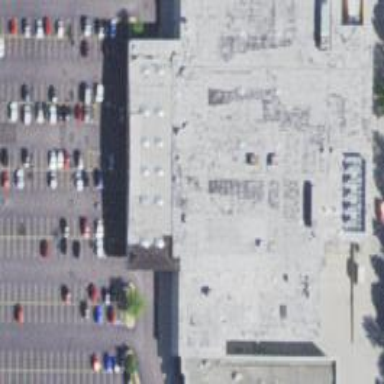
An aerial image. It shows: Supermarket.